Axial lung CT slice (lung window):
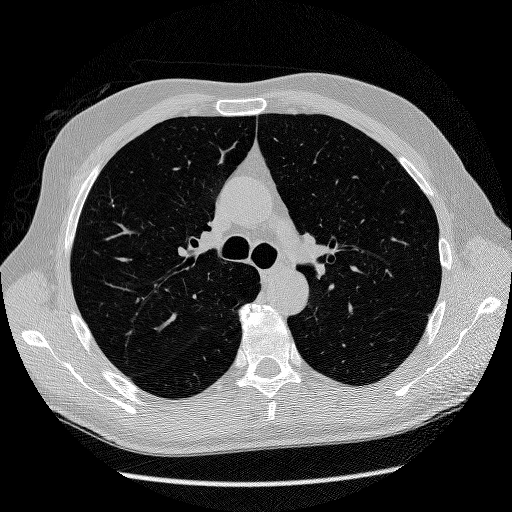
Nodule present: no